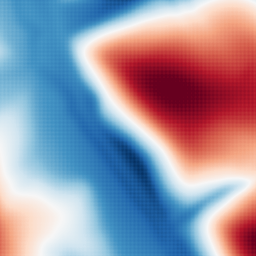
Category: multiscale
Decomposition family: dog
Decomposition parameters: sigma_low: 5
sigma_high: 100
Upsampling method: sinc_blackman
Upsampling parameters: scale: 4
kernel_size: 8
Upsampling scale: 4